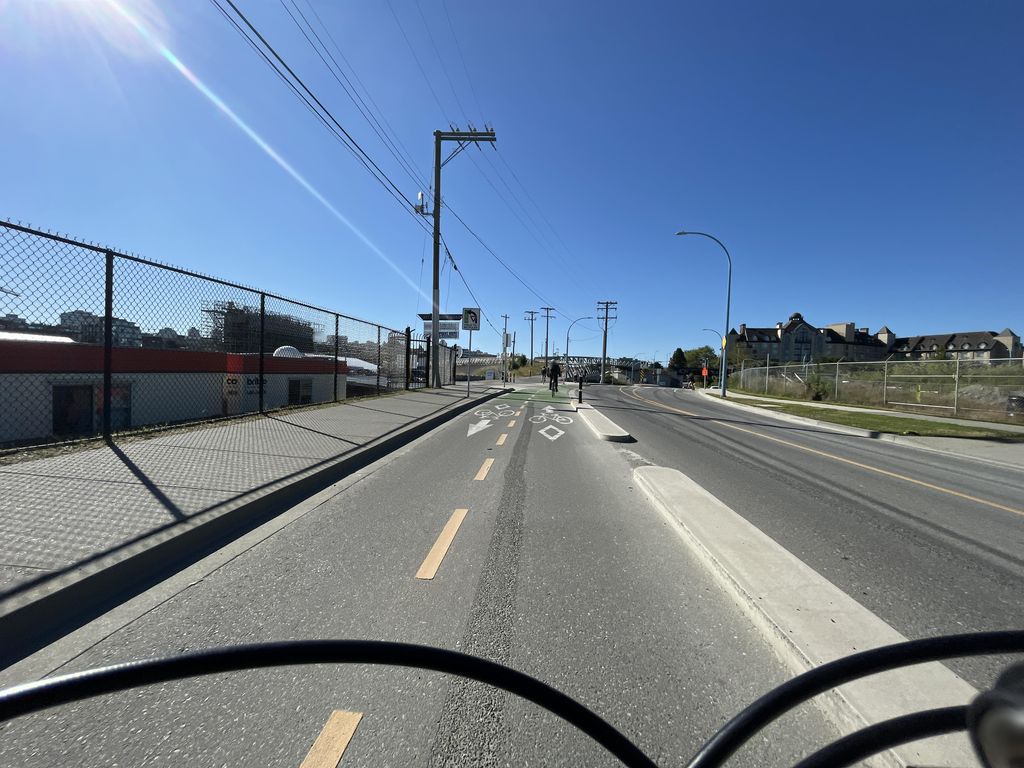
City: victoria